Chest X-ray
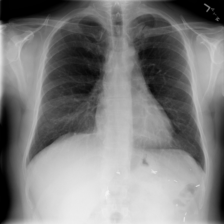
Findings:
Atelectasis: negative
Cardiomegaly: negative
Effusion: negative
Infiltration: negative
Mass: negative
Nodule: negative
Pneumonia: negative
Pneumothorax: negative
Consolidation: negative
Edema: negative
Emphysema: negative
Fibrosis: negative
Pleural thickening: negative
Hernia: negative